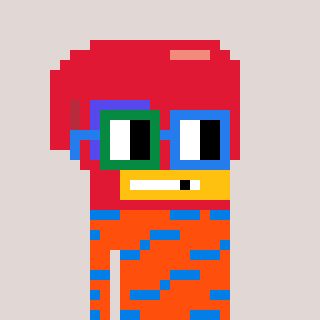
a pixel art character with square green and blue glasses, a boxing glove-shaped head and a orange-colored body on a warm background